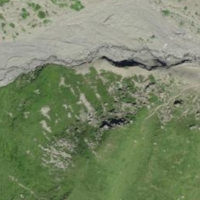
EUNIS habitat code: 23
Species observed at this site:
Hedysarum hedysaroides